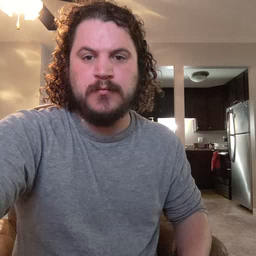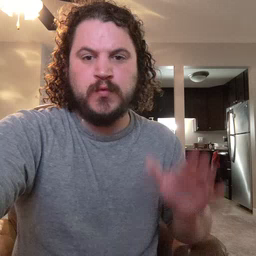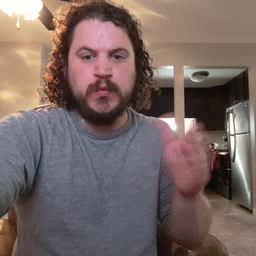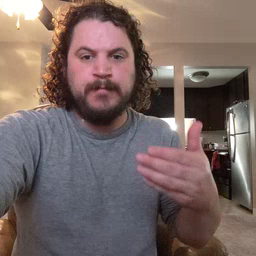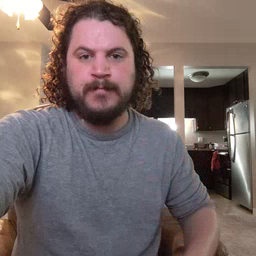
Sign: room